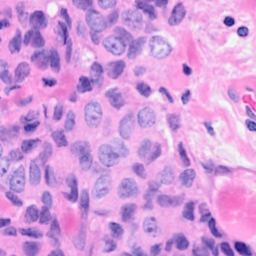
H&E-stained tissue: Breast